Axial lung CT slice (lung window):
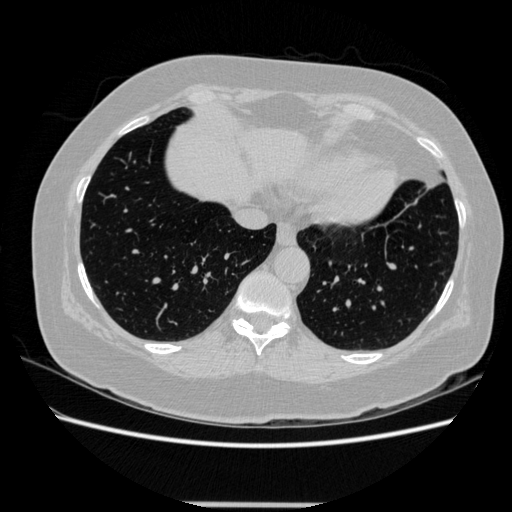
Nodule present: no